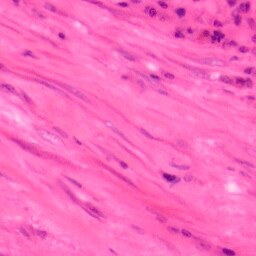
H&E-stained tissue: Colon